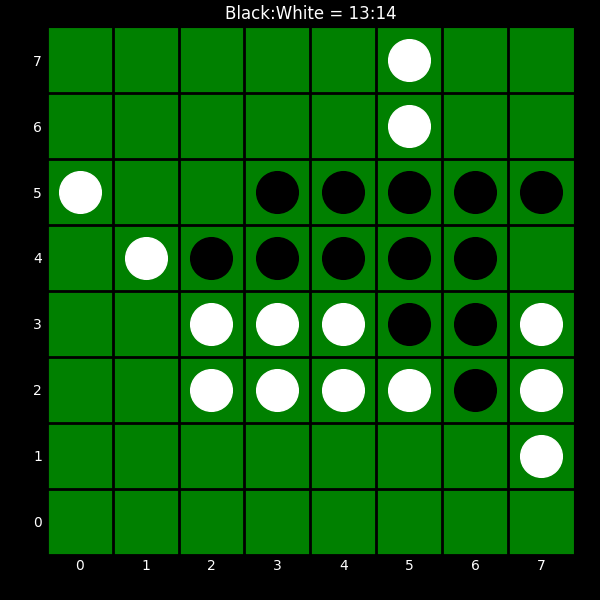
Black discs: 13
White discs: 14